Aerial crown-view tile of a tropical tree (Barro Colorado Island, Panama), acquired 20240918:
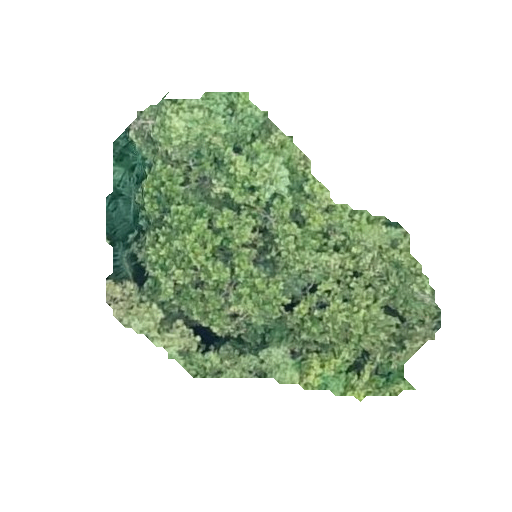
Species: Anacardium excelsum
GBIF accepted scientific name: Anacardium excelsum
Crown area: 109.579 m²